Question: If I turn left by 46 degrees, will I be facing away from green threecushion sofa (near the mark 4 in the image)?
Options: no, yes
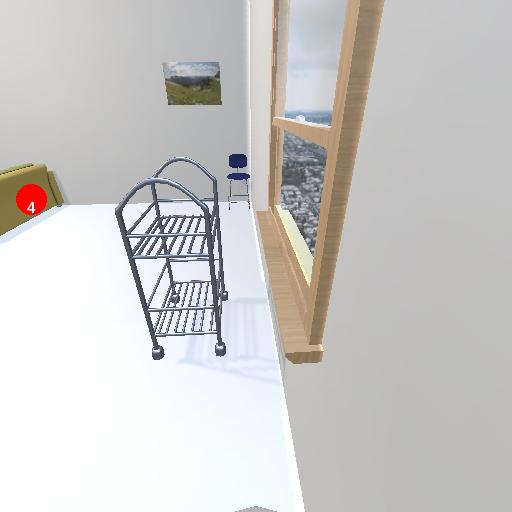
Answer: no